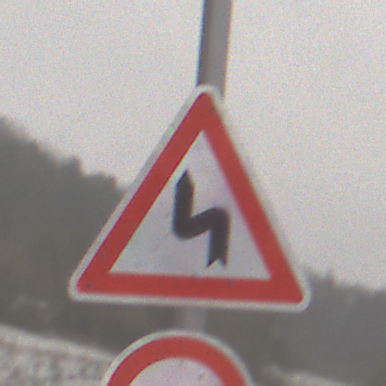
Verkehrszeichen: DoppelkurveZunaechstLinks
Zusatzzeichen unten: Ueberholverbot
Umgebung: Outdoor, Nature
Tageszeit: Midday
Wetter: Overcast
Licht: Natural
Jahreszeit: Winter
Kontrast: LowContrast